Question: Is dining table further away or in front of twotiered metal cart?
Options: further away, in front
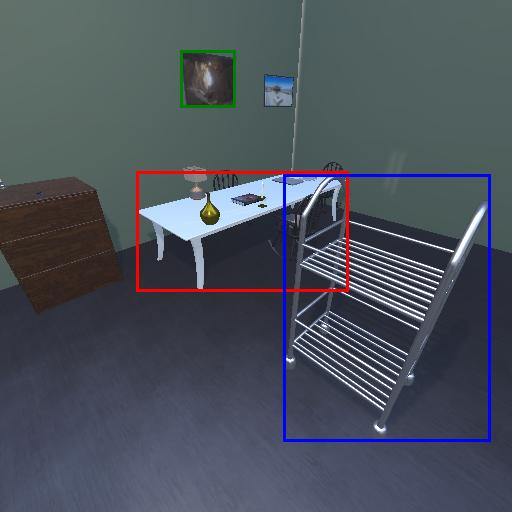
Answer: further away